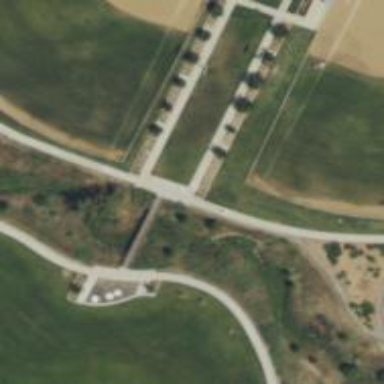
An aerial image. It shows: Footway on bridge.